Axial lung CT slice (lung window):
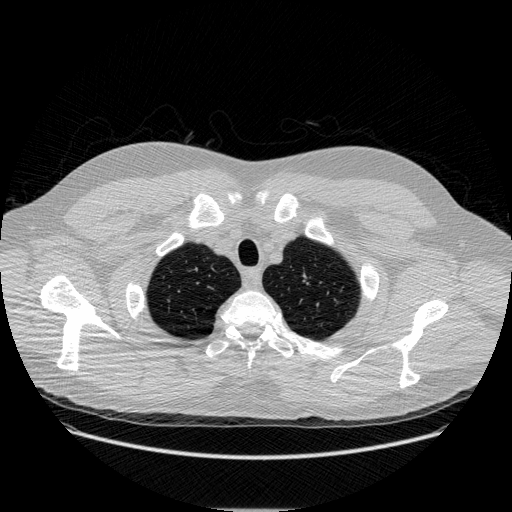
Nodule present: no